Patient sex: M
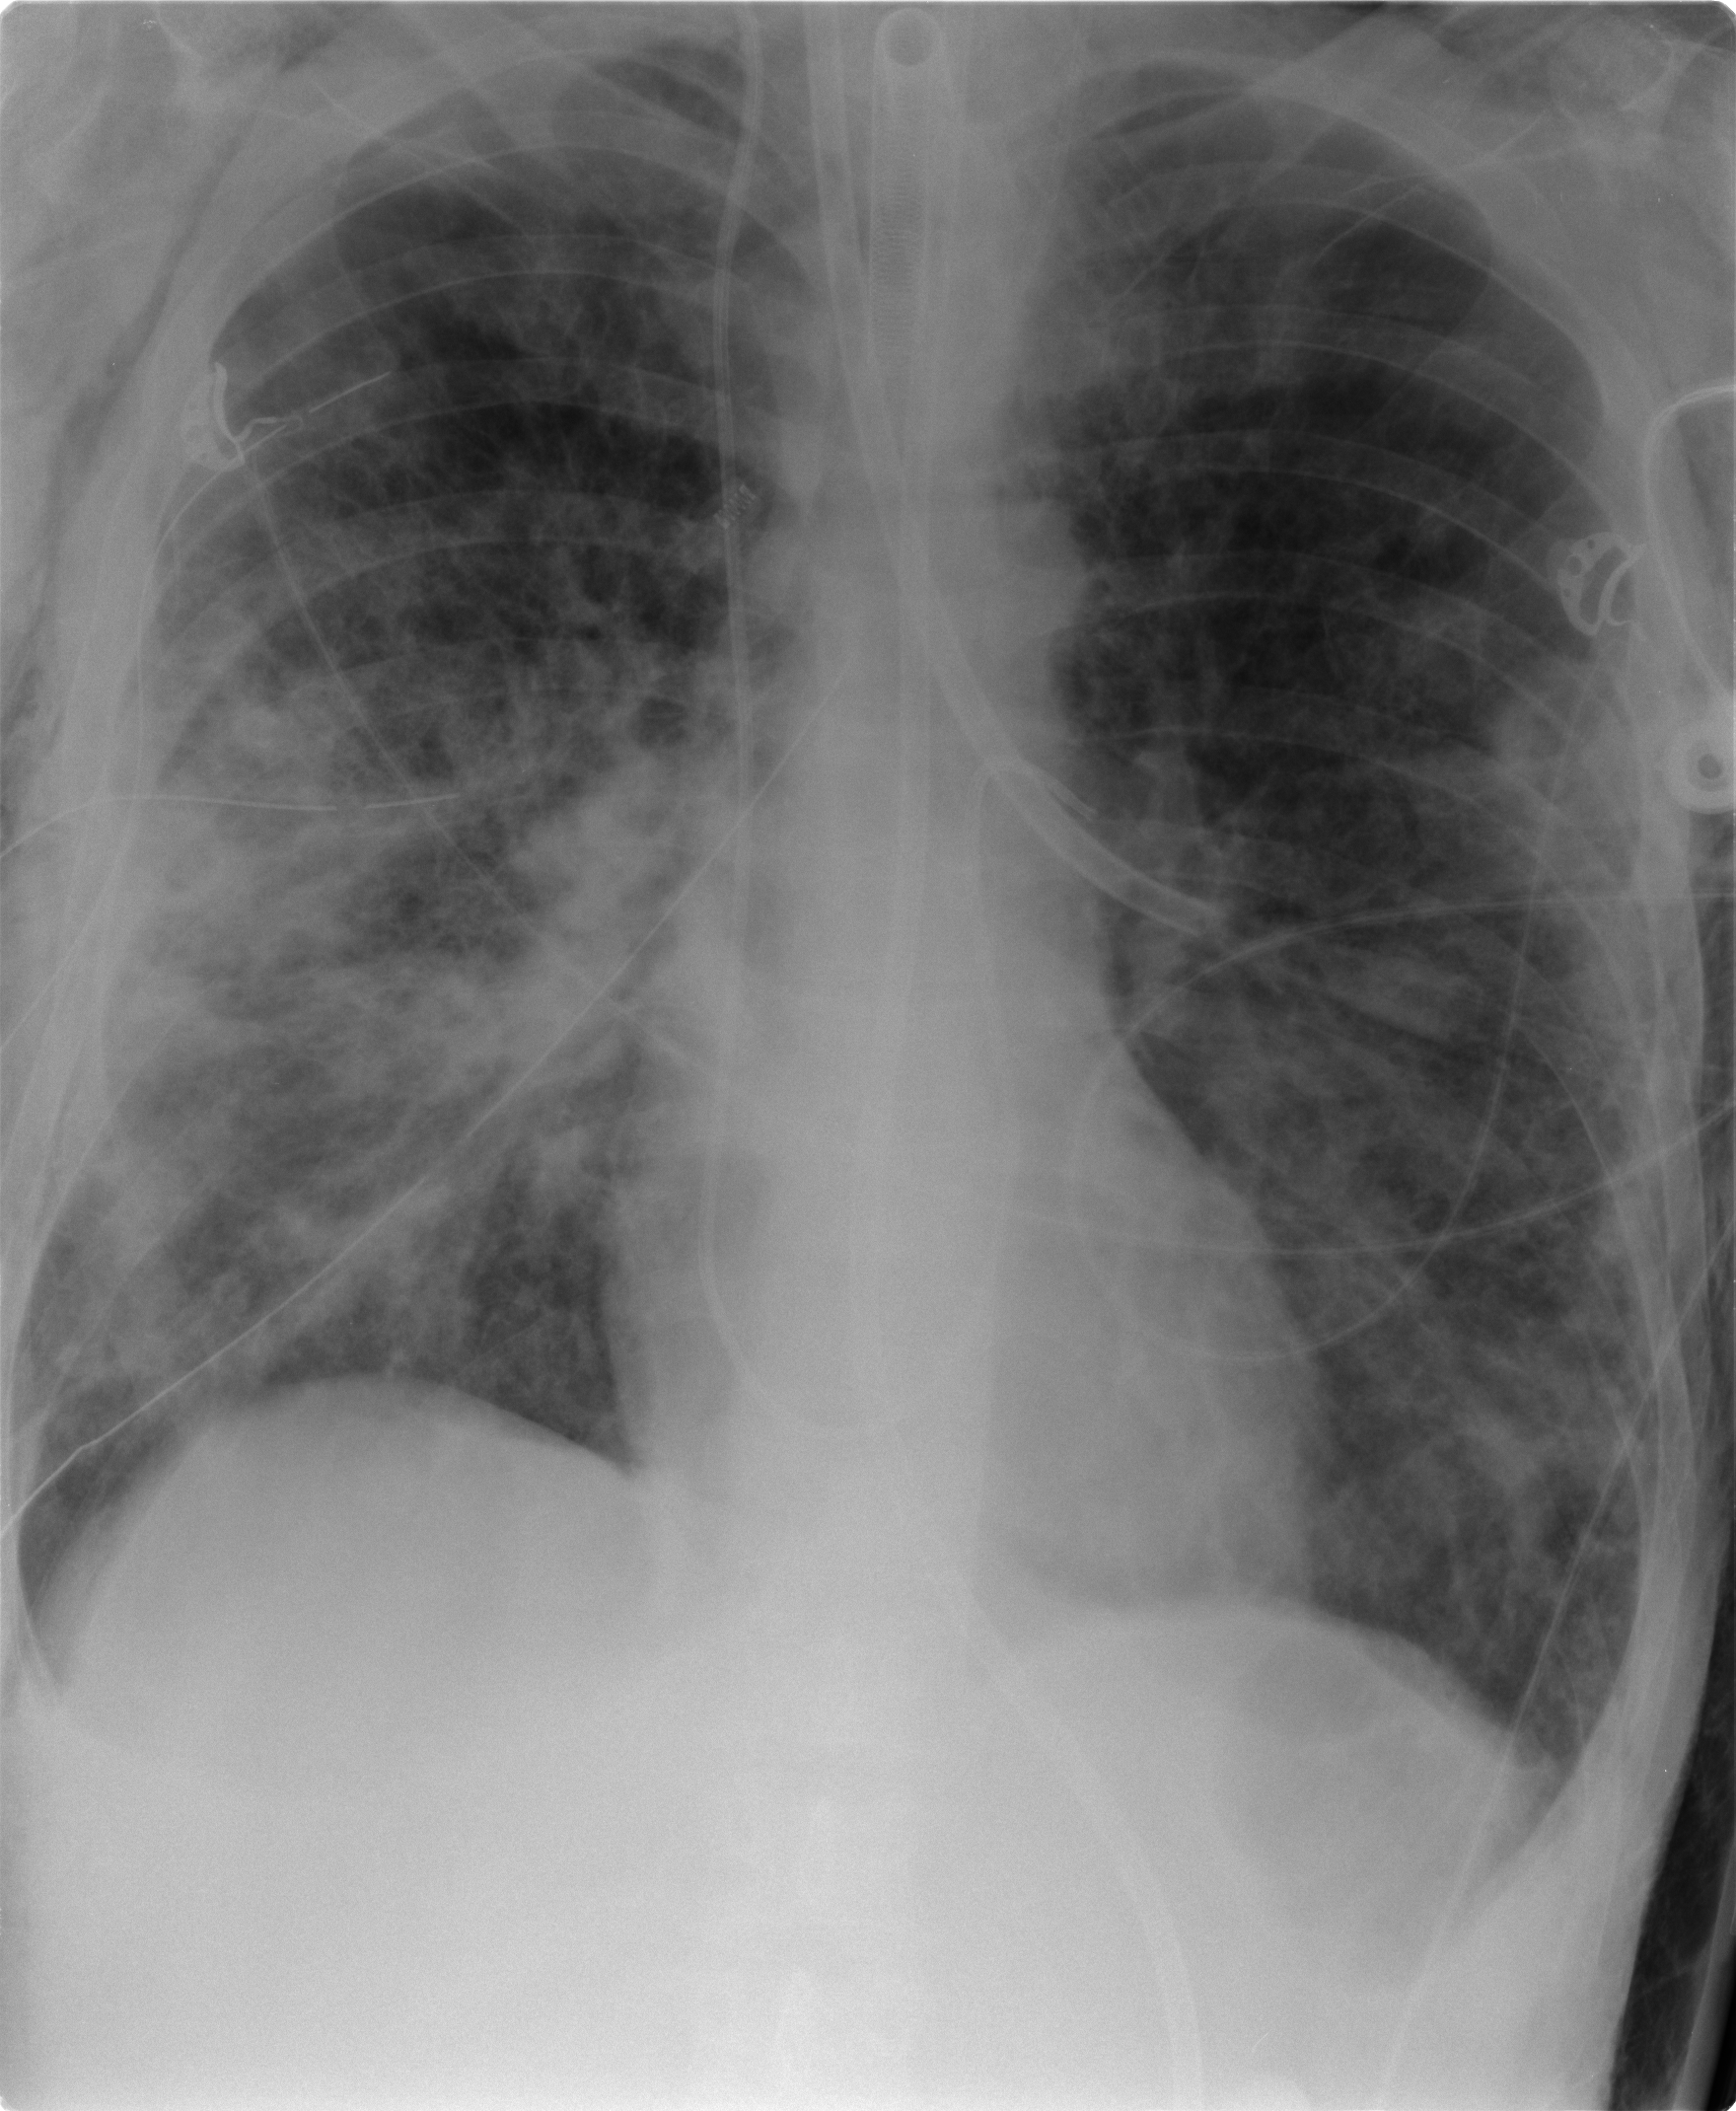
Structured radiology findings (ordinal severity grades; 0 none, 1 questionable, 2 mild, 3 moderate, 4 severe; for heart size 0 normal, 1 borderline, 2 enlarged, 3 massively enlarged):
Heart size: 0
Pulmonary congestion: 0
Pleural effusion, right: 0
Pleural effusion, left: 0
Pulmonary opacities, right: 3
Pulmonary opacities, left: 2
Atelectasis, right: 3
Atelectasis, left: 2